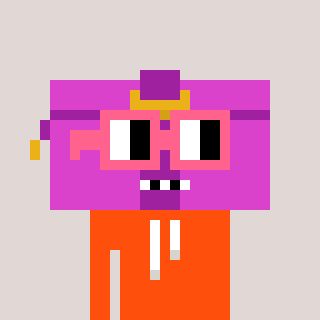
a pixel art character with square pink glasses, a clutch-shaped head and a orange-colored body on a warm background